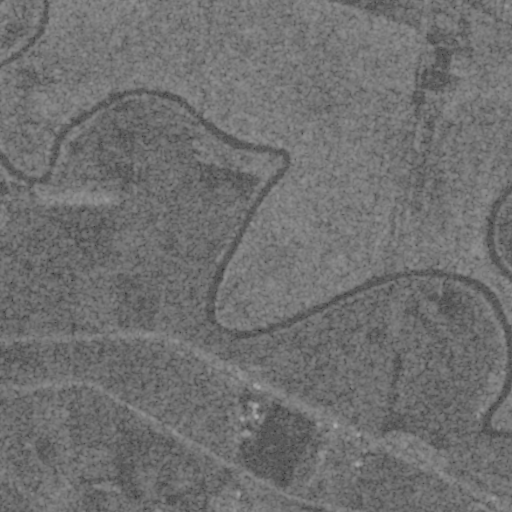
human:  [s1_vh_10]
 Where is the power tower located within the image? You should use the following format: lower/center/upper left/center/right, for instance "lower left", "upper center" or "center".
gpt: The power tower is located in the lower of the image.
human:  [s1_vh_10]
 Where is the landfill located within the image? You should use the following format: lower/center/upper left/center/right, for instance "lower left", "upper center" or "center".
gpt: There is no landfill in the image.

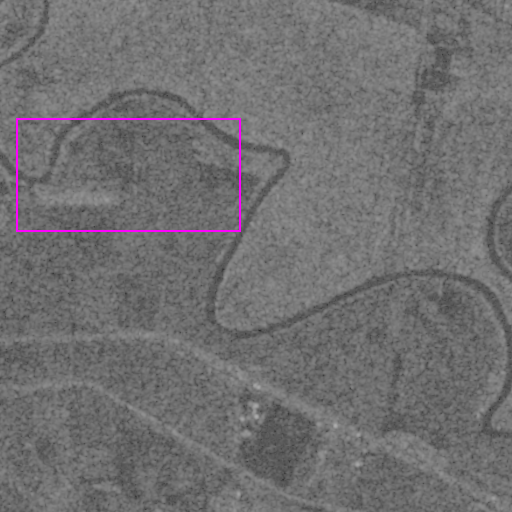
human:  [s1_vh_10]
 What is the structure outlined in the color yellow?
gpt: There is no yellow outline.
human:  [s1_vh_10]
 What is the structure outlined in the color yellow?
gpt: There is no structure outlined in yellow.